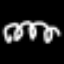
Label: squiggle